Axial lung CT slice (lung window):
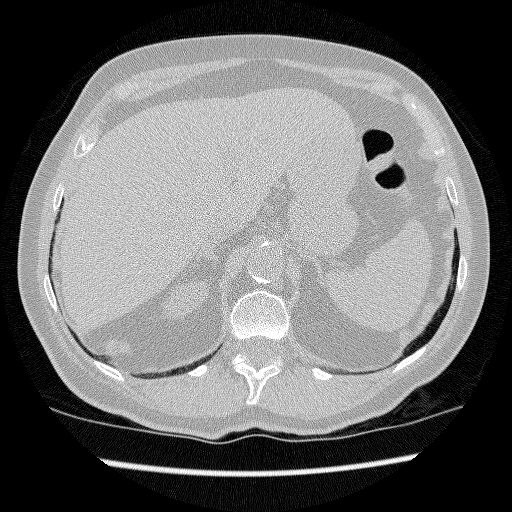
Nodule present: no